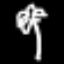
Label: palm tree